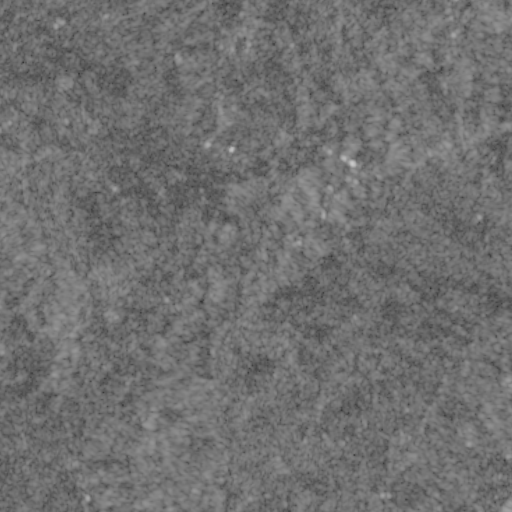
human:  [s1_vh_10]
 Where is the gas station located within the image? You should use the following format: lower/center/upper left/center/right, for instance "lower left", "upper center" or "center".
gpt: The gas station is located in the center left of the image.
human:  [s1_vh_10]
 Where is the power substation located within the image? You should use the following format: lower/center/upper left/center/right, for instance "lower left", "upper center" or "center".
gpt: The power substation is located in the upper center of the image.
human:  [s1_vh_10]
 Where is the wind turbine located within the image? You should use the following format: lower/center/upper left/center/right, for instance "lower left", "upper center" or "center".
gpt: The wind turbine is located in the lower left of the image.
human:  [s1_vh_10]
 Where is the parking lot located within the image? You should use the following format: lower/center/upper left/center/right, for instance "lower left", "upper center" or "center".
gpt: There is no parking lot in the image.

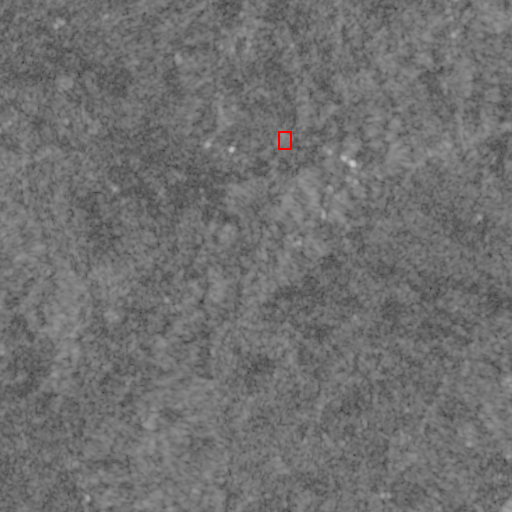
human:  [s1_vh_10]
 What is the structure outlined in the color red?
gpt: The structure outlined in red is a power substation.
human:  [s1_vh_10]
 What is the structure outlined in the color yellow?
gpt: There is no yellow outline.